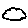
Label: cloud